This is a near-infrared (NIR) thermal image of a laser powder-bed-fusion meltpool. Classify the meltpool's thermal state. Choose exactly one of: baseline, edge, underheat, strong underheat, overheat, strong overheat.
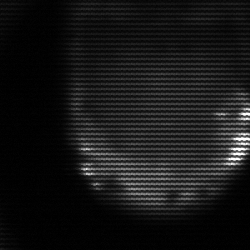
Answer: edge